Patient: sex M, age 81
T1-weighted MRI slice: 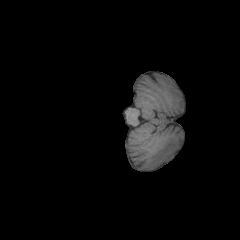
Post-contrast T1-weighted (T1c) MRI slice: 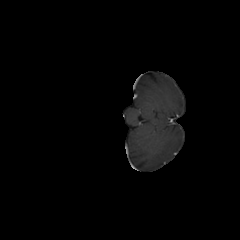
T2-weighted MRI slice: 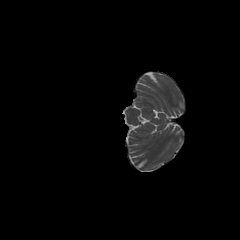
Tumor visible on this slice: no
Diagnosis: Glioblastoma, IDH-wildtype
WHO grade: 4